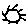
Label: sun